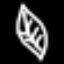
Label: leaf